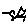
Label: bird